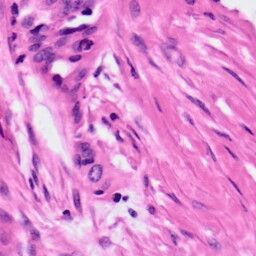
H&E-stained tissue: Ovarian